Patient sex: M
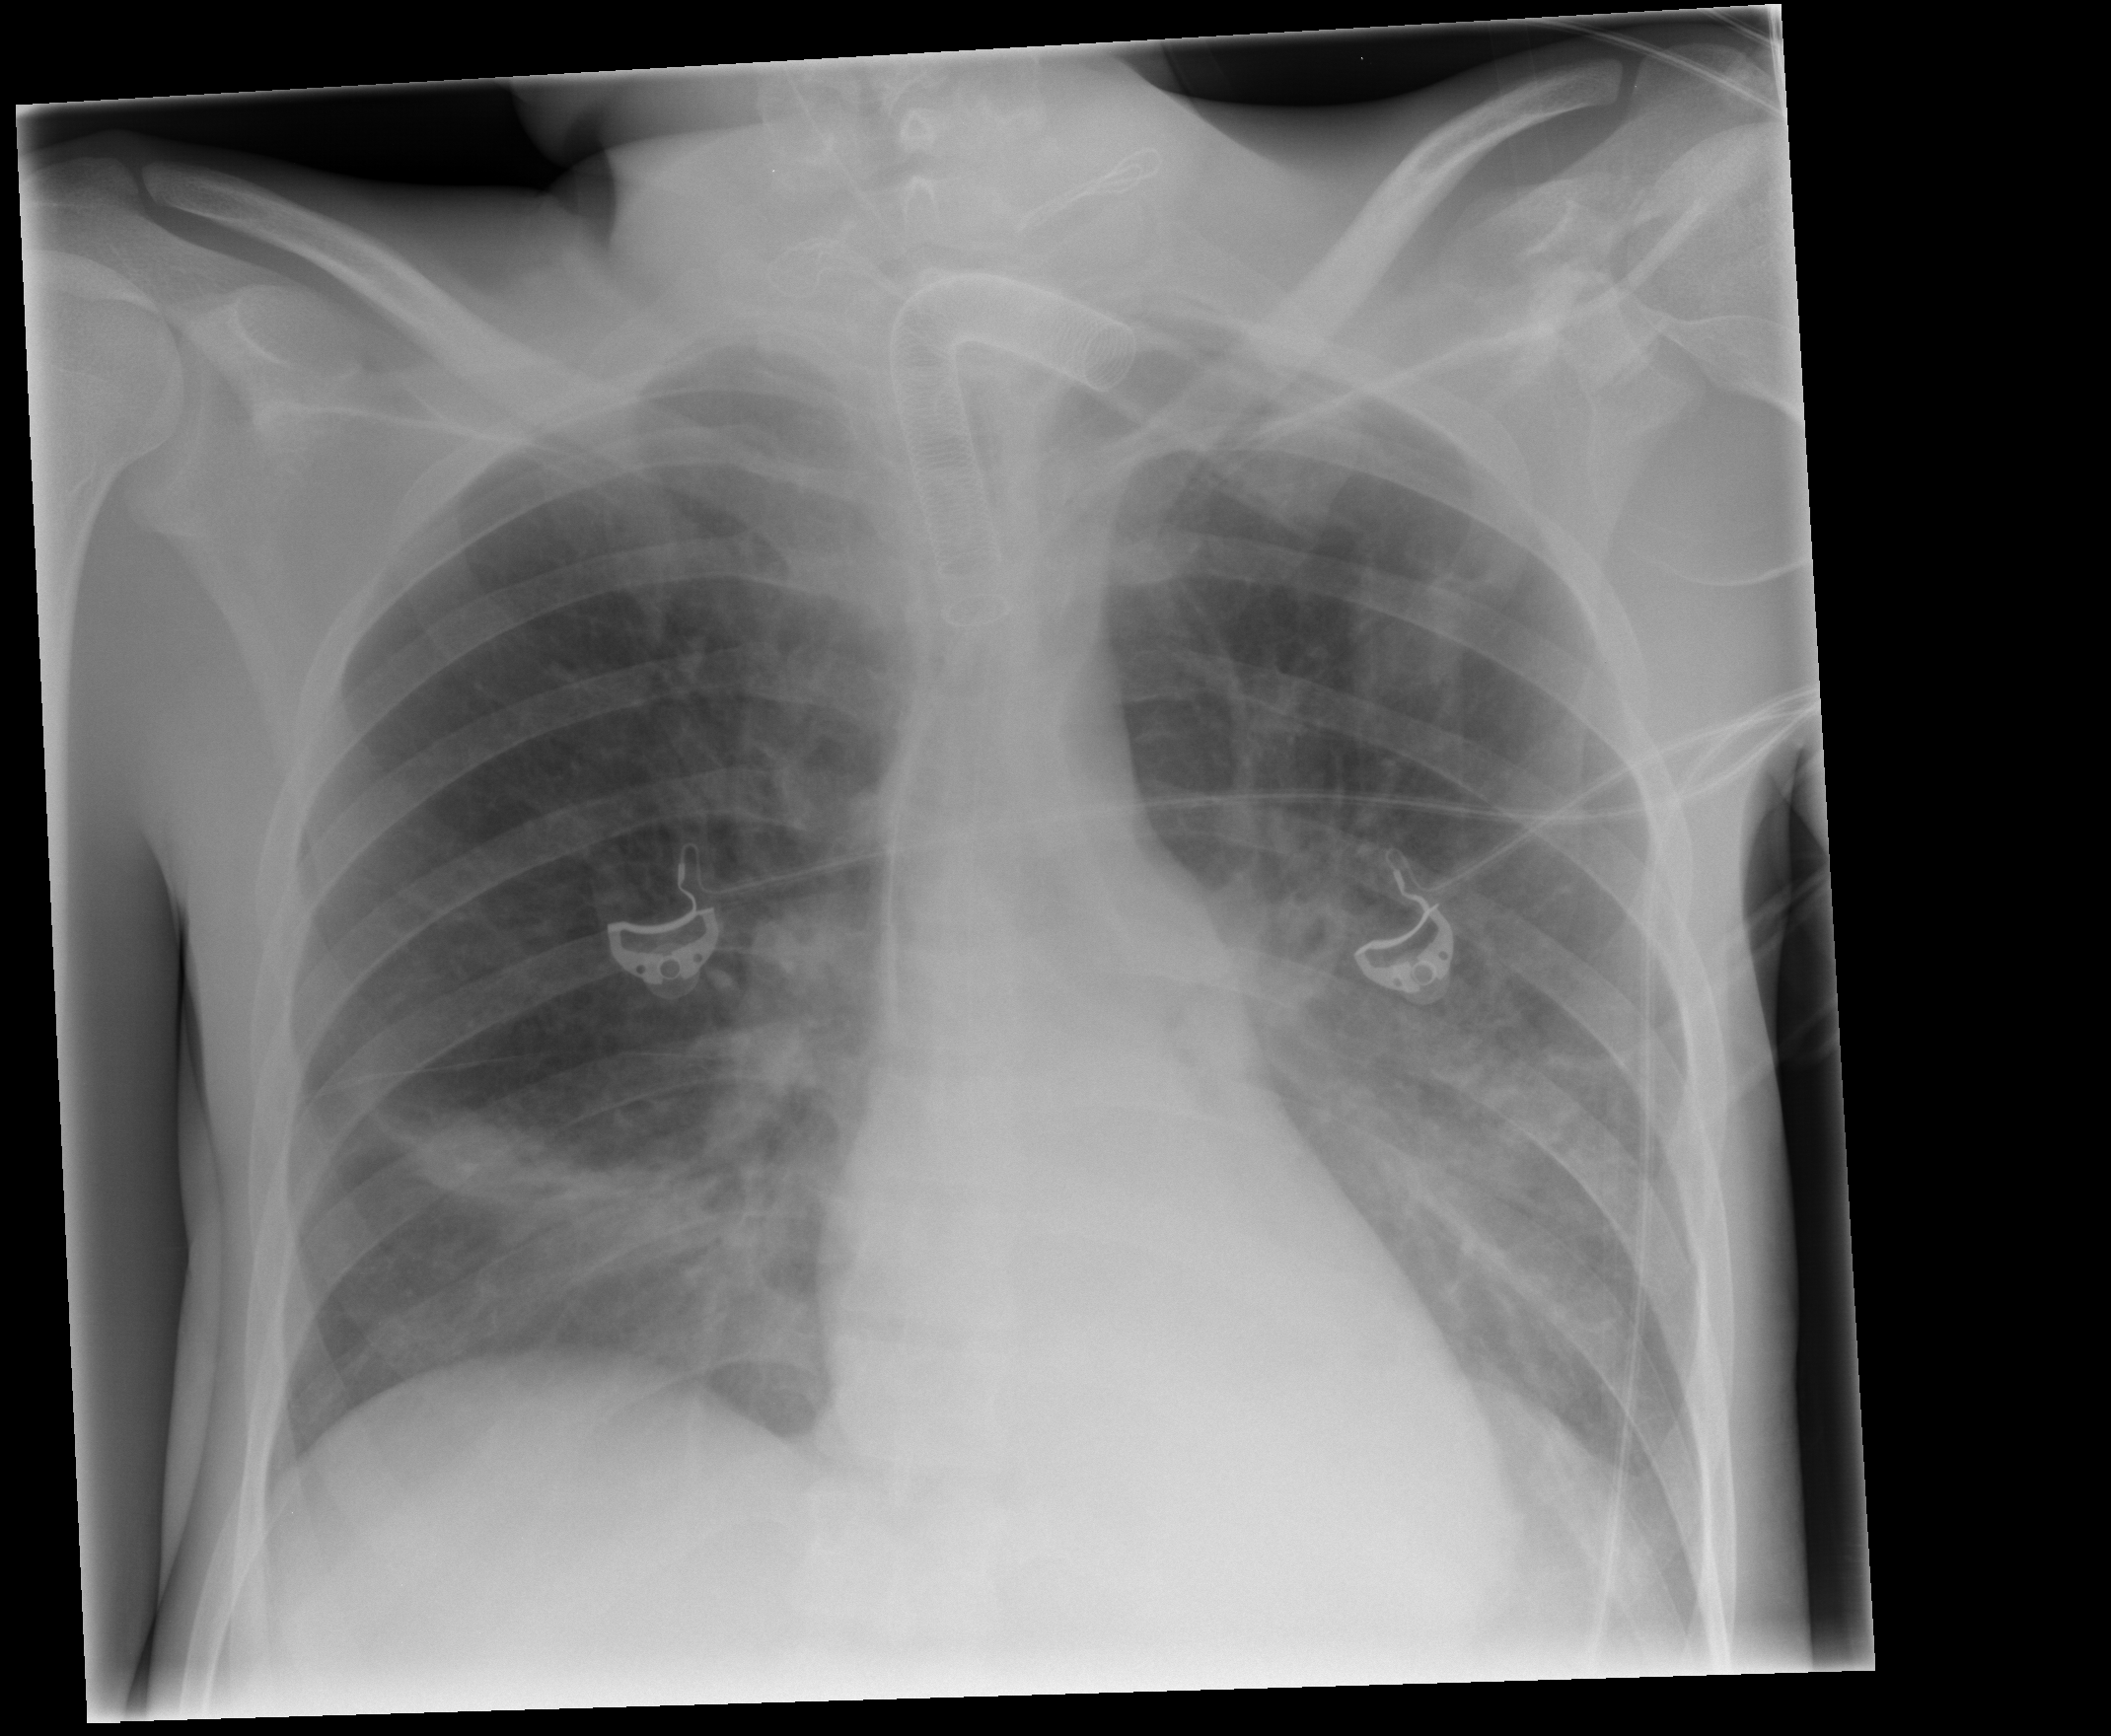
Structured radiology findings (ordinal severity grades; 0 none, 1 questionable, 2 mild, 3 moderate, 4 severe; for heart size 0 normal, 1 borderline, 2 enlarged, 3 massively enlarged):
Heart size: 0
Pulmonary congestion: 0
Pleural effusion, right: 0
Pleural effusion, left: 0
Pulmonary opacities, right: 0
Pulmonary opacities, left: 2
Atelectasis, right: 2
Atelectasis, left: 0